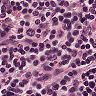
Metastatic tissue present: no